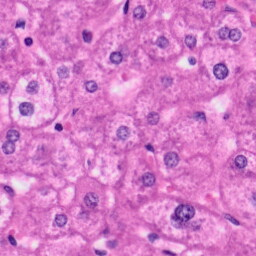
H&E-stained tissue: Liver